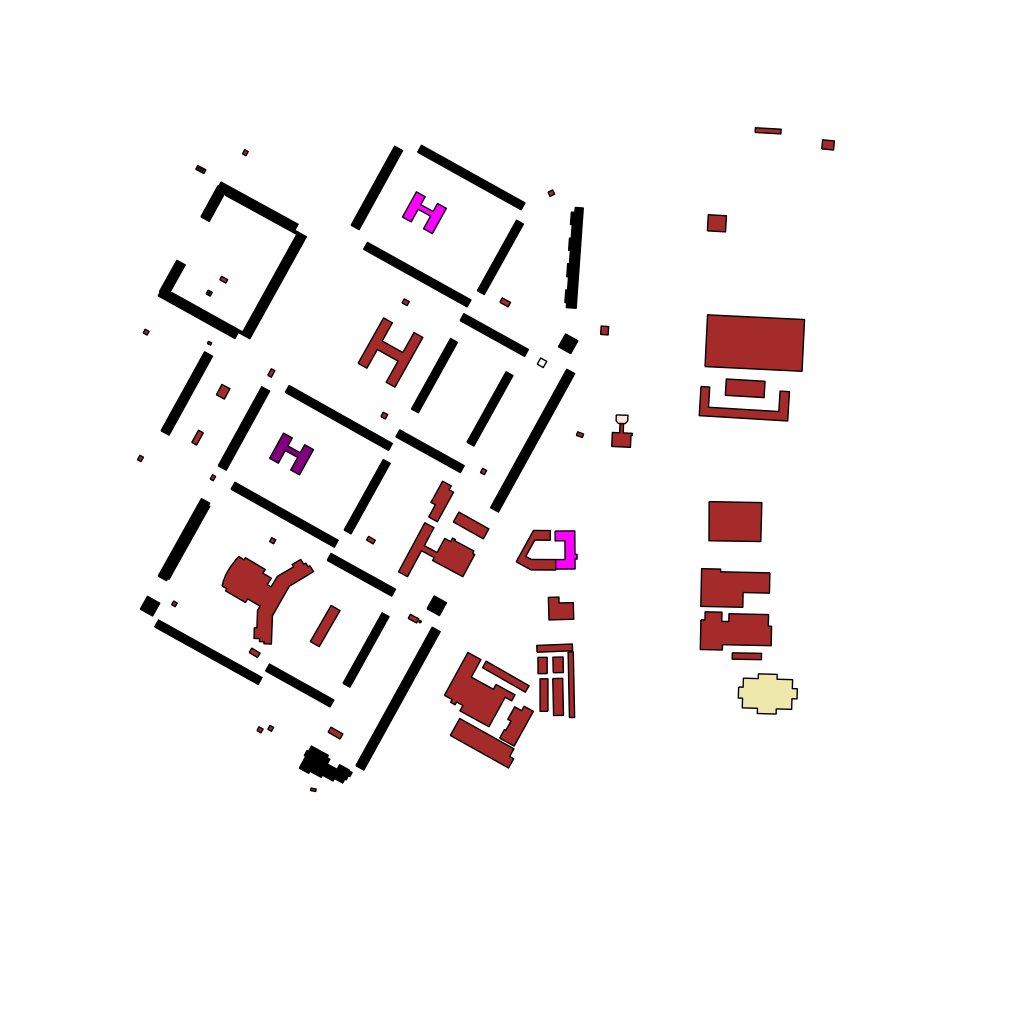
Tags: overhead vector_map, business, industrial, recreation, residential, soviet, high_rise, individual_rise, low_rise, density_3, Building, Facility, Gas, Grocery, Kinder, Police, Ythsport, 1.0 km²